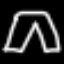
Label: pants